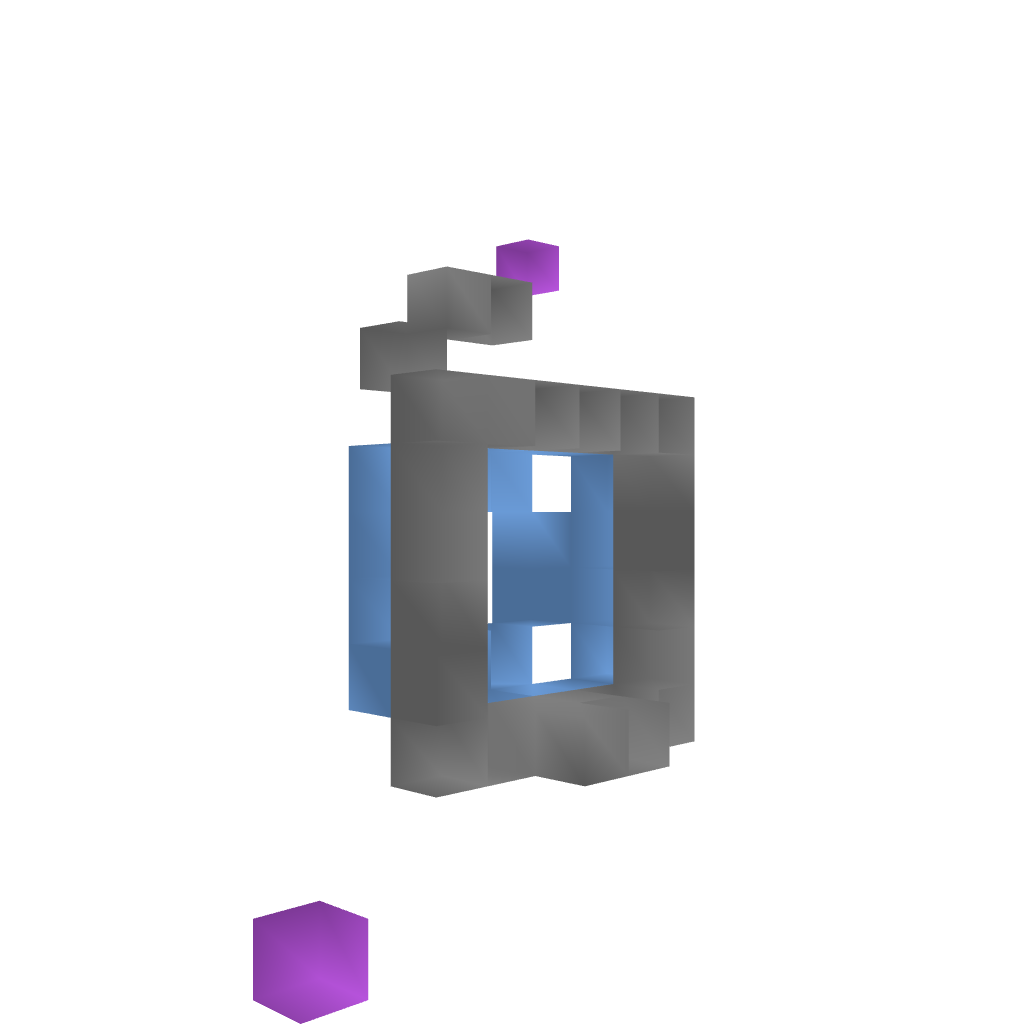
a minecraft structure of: Door 4x4 + 2x2 bad low quality